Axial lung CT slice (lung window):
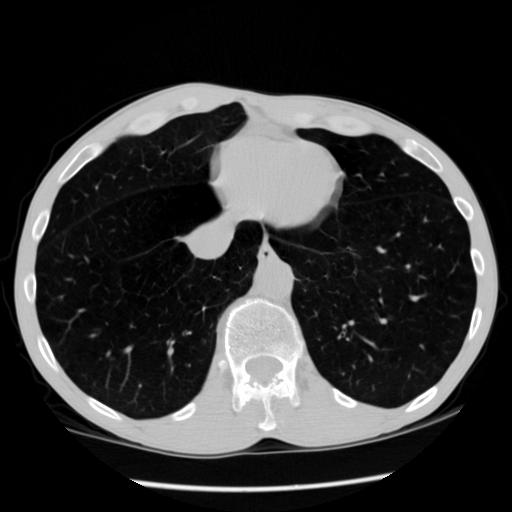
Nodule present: no